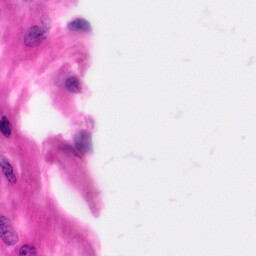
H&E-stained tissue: Pancreatic